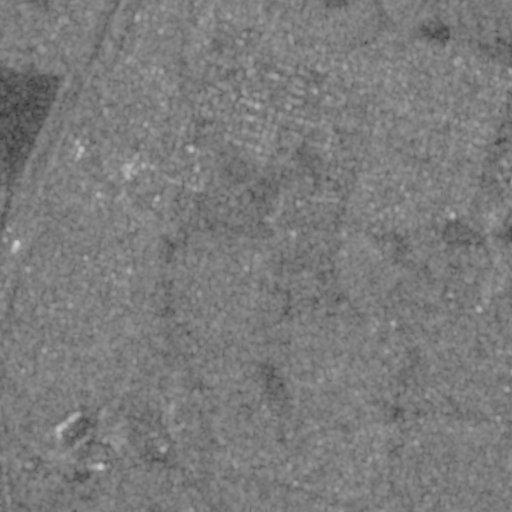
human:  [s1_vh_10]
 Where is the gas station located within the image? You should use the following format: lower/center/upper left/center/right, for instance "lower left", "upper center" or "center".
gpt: The gas station is located in the upper right of the image.
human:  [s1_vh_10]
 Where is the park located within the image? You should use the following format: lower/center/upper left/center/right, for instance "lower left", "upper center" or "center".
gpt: The park is located in the upper center of the image.
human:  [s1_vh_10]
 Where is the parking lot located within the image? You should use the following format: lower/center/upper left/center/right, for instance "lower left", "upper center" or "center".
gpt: The parking lot is located in the upper center of the image.
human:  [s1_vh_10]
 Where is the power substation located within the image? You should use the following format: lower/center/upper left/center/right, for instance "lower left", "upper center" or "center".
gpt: The power substation is located in the center right of the image.
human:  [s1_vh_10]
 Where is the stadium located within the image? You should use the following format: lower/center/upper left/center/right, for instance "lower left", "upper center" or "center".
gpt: The stadium is located in the center left of the image.
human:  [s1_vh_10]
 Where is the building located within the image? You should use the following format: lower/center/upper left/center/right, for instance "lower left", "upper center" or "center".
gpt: There is no building in the image.

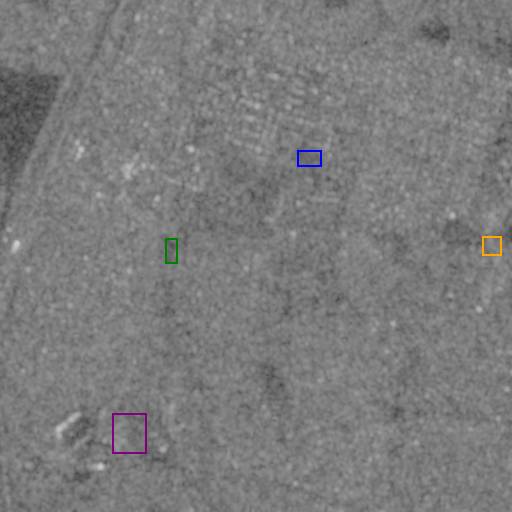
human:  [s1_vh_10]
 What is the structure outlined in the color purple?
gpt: The structure outlined in purple is a landfill.
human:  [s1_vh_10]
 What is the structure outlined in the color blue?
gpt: The structure outlined in blue is a park.
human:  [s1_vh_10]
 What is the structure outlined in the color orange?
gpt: The structure outlined in orange is a power substation.
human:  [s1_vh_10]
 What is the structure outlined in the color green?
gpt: The structure outlined in green is a stadium.
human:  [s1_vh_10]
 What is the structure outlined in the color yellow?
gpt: There is no yellow outline.